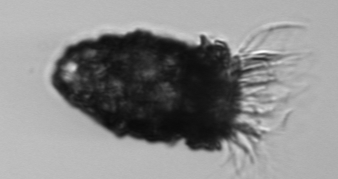
Label: Stenosemella_pacifica